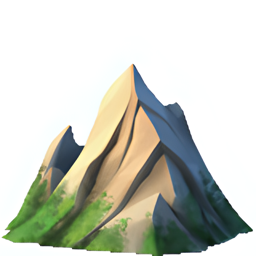
Name: mountain
Emoji: ⛰
Group: Travel & Places
Sub-group: place-geographic